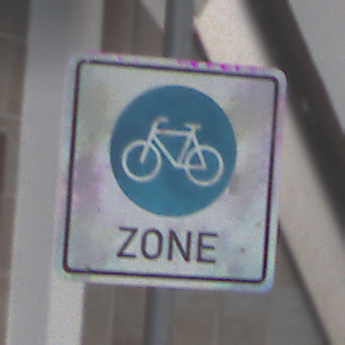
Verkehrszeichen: BeginnFahrradzone
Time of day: MorningAfternoon
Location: Roofed (Urban)
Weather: PartlyCloudy
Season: NotSpecified
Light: Natural